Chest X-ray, PA view. Patient: 55 years old, sex M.
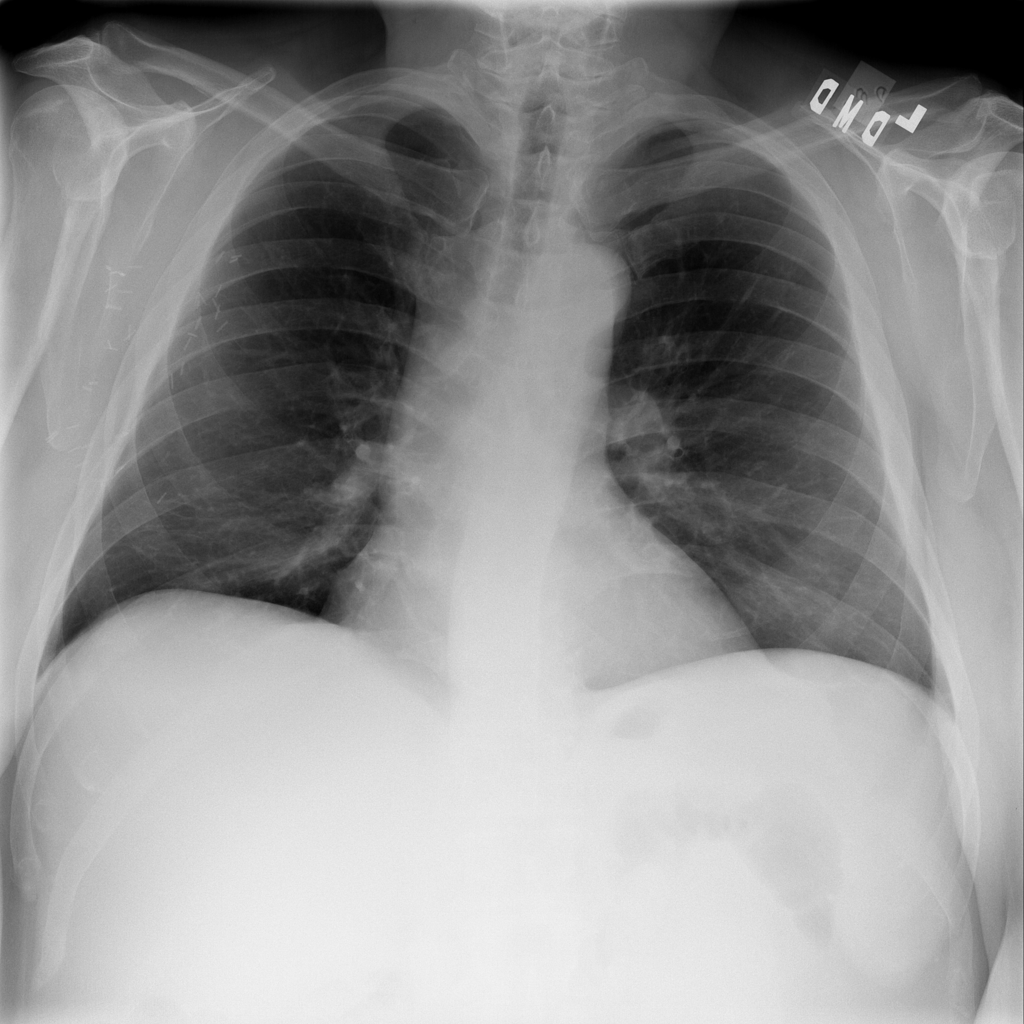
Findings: Atelectasis